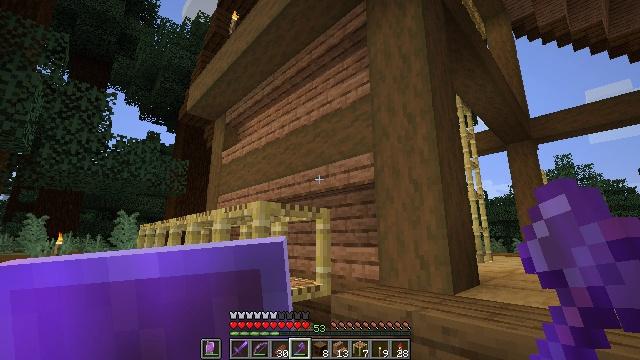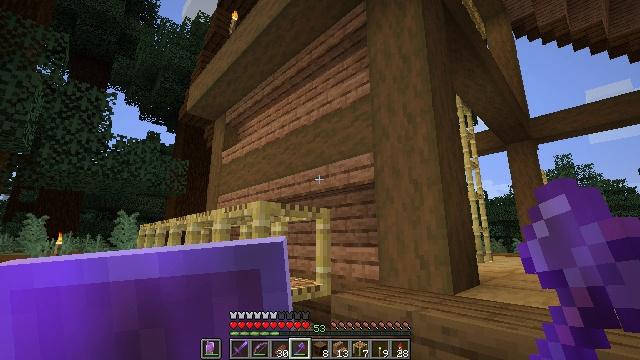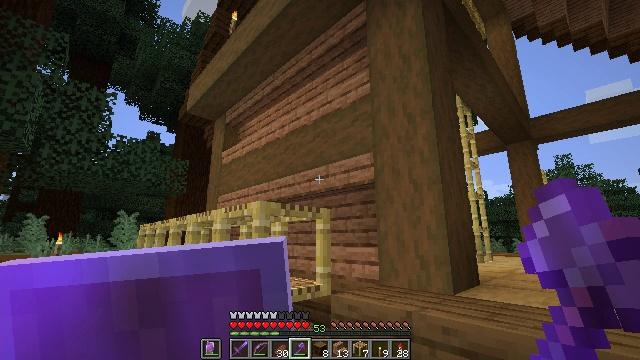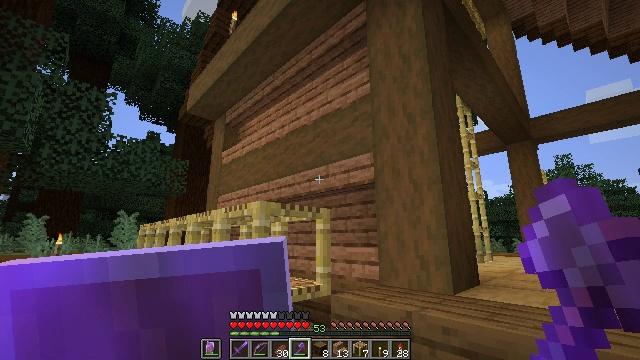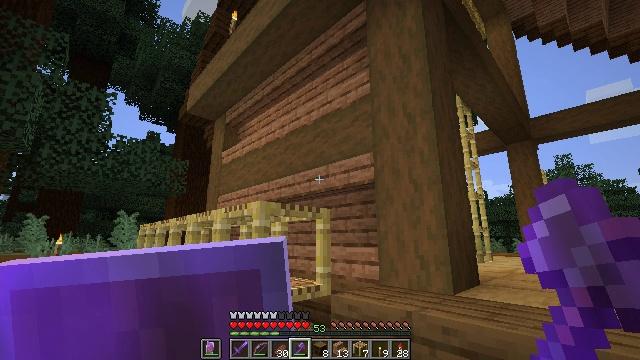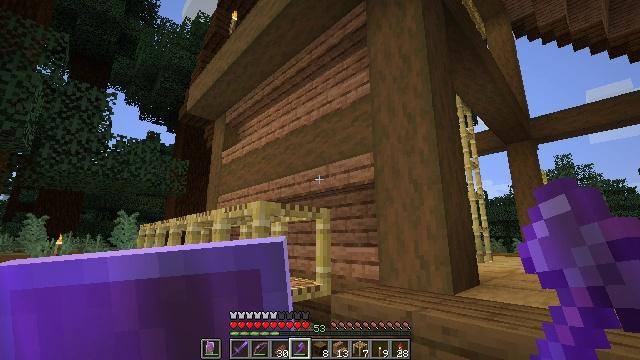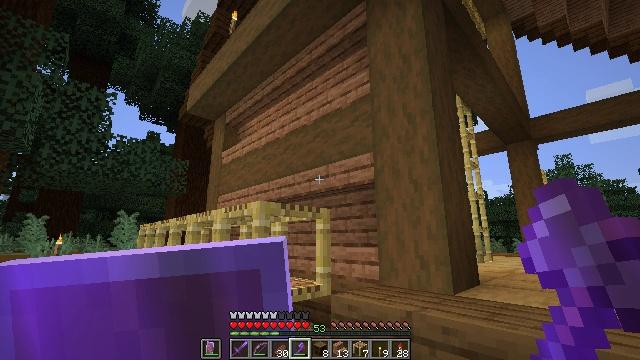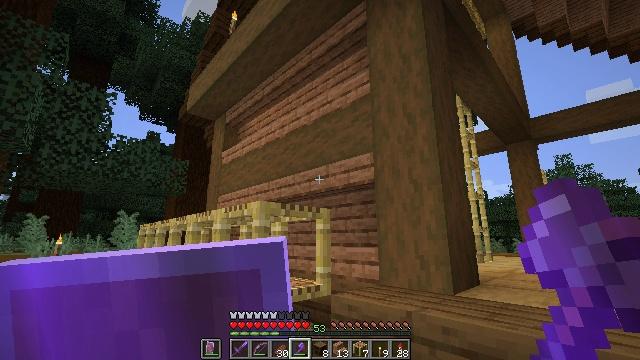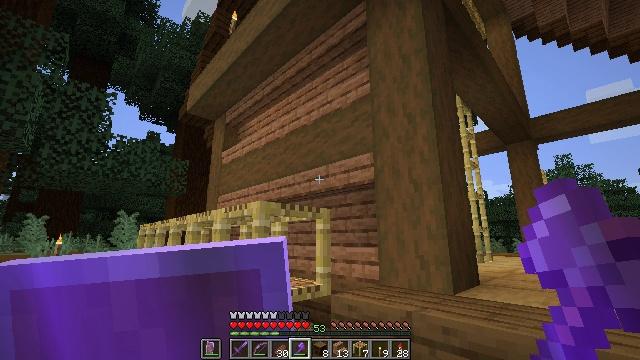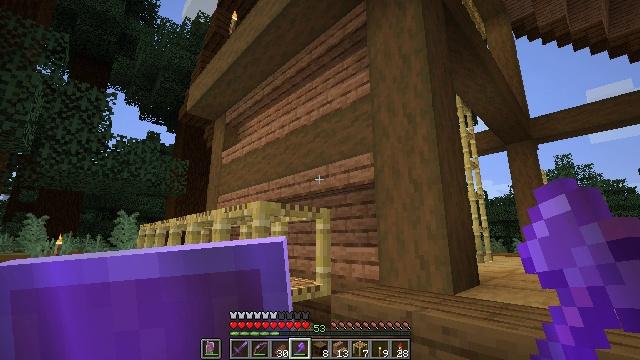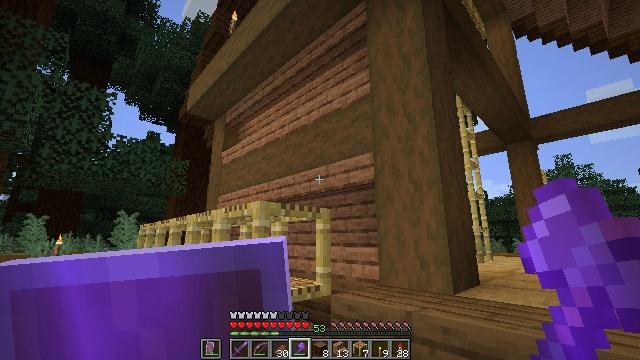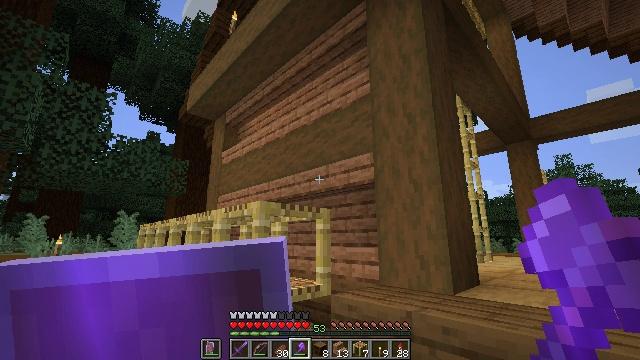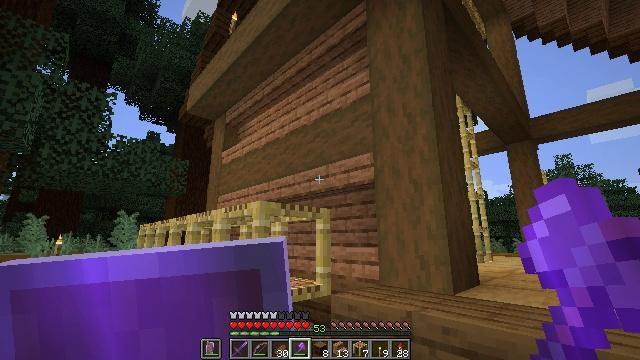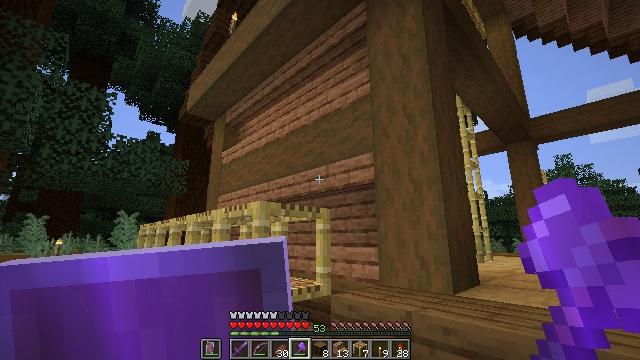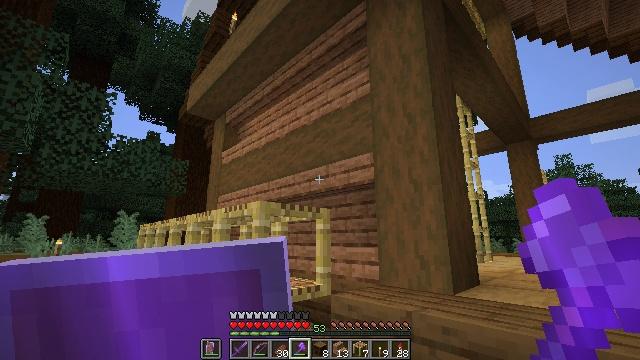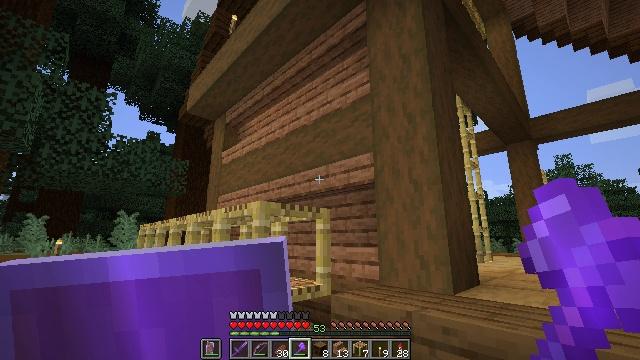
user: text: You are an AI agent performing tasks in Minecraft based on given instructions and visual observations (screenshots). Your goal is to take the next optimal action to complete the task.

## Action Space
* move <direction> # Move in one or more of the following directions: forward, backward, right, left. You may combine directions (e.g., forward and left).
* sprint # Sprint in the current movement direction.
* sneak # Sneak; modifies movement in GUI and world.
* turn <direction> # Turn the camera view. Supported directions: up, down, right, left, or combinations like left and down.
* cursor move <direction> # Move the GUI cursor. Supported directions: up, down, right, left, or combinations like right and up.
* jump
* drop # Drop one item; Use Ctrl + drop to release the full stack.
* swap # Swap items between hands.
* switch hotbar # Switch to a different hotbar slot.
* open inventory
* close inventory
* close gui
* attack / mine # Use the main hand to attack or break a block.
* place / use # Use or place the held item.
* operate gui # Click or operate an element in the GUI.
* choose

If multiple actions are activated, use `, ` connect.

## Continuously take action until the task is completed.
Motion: motion action
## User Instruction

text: Gather the jungle stairs to use elsewhere.
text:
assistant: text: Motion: no_op
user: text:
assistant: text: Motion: no_op
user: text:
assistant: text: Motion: no_op
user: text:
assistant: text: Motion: no_op
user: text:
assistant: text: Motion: no_op
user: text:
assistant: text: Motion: no_op
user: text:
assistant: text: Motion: no_op
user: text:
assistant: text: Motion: no_op
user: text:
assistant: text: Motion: no_op
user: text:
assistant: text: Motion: no_op
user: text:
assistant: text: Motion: no_op
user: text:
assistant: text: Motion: no_op
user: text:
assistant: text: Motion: no_op
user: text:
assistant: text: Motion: no_op
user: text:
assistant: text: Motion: no_op
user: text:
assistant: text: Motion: no_op
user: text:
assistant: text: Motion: no_op
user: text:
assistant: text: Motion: no_op
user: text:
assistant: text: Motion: no_op
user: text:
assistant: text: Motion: no_op
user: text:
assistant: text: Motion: no_op
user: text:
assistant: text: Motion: no_op
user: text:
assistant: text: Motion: no_op
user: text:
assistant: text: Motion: no_op
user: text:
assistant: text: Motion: no_op
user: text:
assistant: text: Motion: no_op
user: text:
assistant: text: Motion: no_op
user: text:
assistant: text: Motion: no_op
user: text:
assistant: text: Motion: no_op
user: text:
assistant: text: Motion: no_op